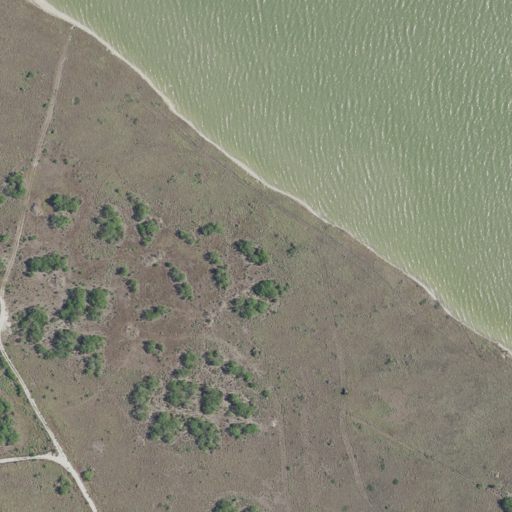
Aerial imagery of cape in Texas named Pie de Gallo containing grassland, open water, and herbaceous wetlands